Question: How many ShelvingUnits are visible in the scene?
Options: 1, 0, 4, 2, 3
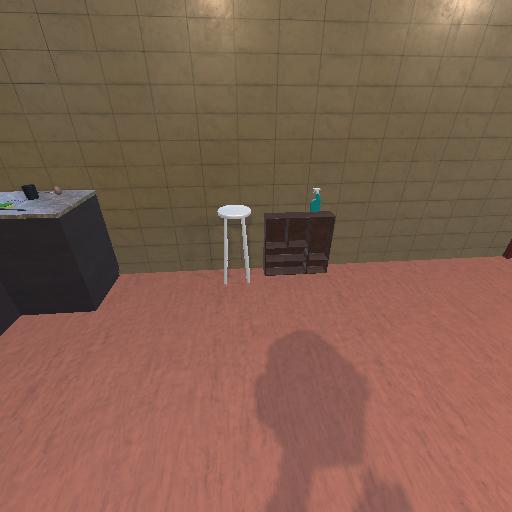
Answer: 1